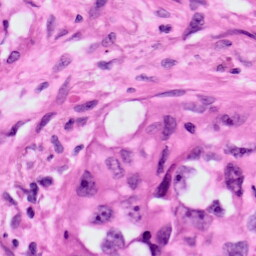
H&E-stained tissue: Lung